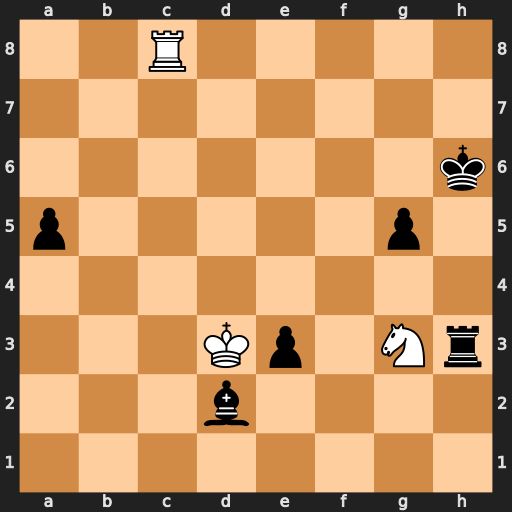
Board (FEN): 2R5/8/7k/p5p1/8/3Kp1Nr/3b4/8
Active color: w
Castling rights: -
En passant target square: -
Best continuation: Rh8+ Kg6 Rxh3